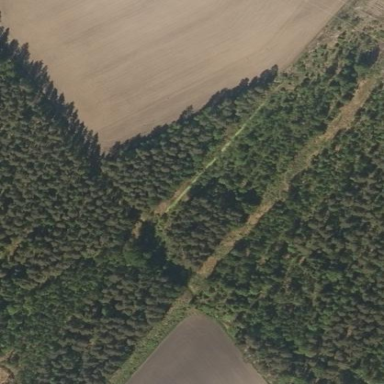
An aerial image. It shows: Evergreen woodland with needle-leaved trees.